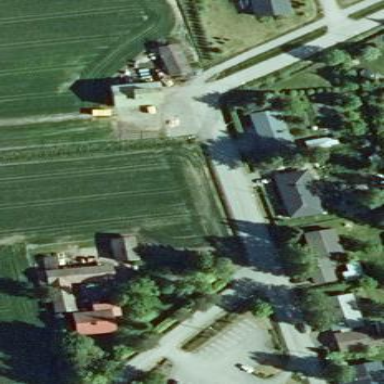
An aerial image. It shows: Farmyard in rural farm setting.